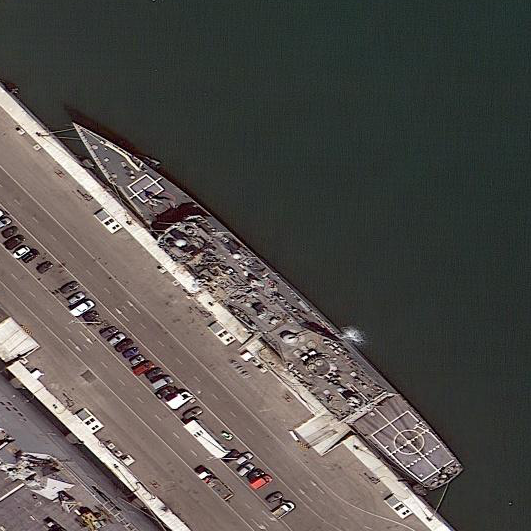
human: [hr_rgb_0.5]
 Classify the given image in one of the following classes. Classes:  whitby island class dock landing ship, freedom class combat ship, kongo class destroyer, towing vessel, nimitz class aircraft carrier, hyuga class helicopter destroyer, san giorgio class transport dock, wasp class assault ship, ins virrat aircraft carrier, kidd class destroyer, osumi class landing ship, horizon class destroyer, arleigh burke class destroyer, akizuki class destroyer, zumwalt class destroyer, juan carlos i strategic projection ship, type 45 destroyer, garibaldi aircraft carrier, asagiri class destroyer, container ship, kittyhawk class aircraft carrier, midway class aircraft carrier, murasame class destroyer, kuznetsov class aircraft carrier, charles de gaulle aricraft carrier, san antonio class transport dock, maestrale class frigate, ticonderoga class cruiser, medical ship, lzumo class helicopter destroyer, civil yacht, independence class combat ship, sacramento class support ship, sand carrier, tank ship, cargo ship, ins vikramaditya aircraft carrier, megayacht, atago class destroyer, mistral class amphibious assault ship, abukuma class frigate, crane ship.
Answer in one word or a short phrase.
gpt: Ticonderoga class cruiser